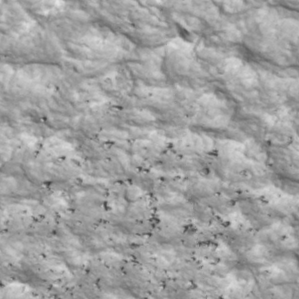
Label: non_frost